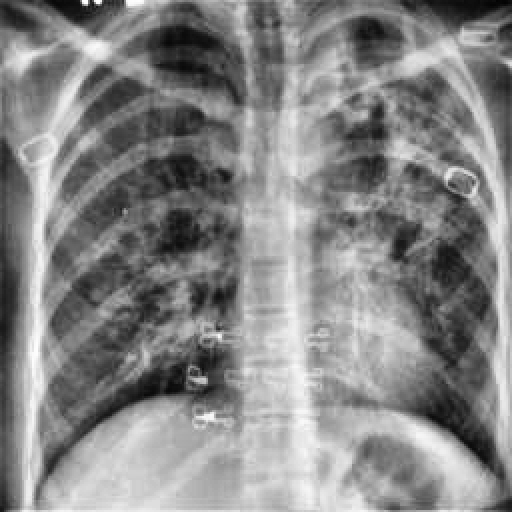
Finding: TUBERCULOSIS